Interaction volume radius: 10 \u00c5
Interaction volume height: 25 \u00c5
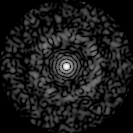
Disorder parameter: 0.8469